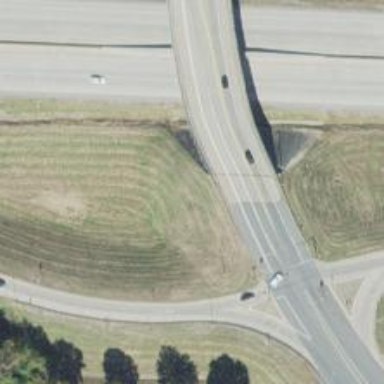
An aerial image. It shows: Secondary road featuring beam bridge.